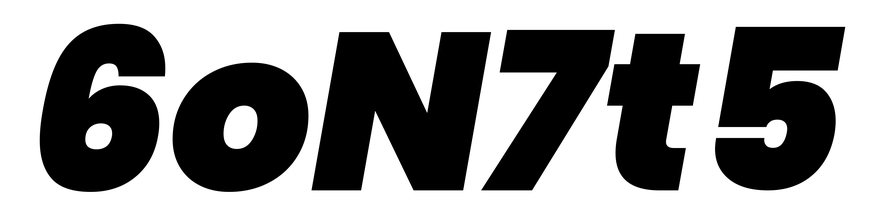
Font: Poppins-BlackItalic